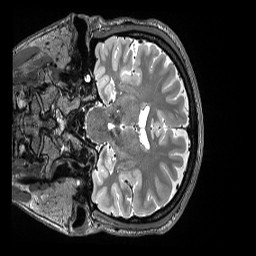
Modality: T2w
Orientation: coronal